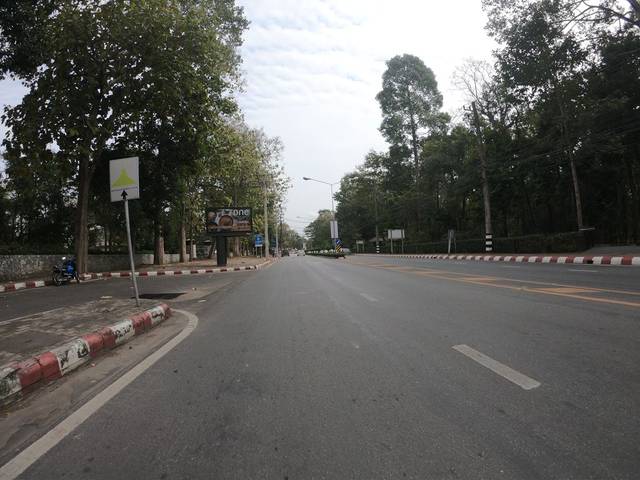
Region: Thailand
Coordinates: 18.81, 98.951